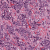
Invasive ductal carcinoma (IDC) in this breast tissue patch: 1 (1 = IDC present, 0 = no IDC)